Question: I have done everything in my app to fetch deferred links for ads, but they never deliver the deferred link. AppLinkData is always null:
'''
private class DeferredAppLinkDataCompletionHandlerListener implements AppLinkData.CompletionHandler {
@Override
public void onDeferredAppLinkDataFetched(AppLinkData appLinkData) {
if (appLinkData != null) {
final Uri deferredReceivedUri = appLinkData.getTargetUri();
} else {
// Always null
}
}
}
'''
I have even tested the deferred link fetching, using the Ads Helper of this link: <URL> and everything work:

... but they don't with a real ad.
What else should I do?
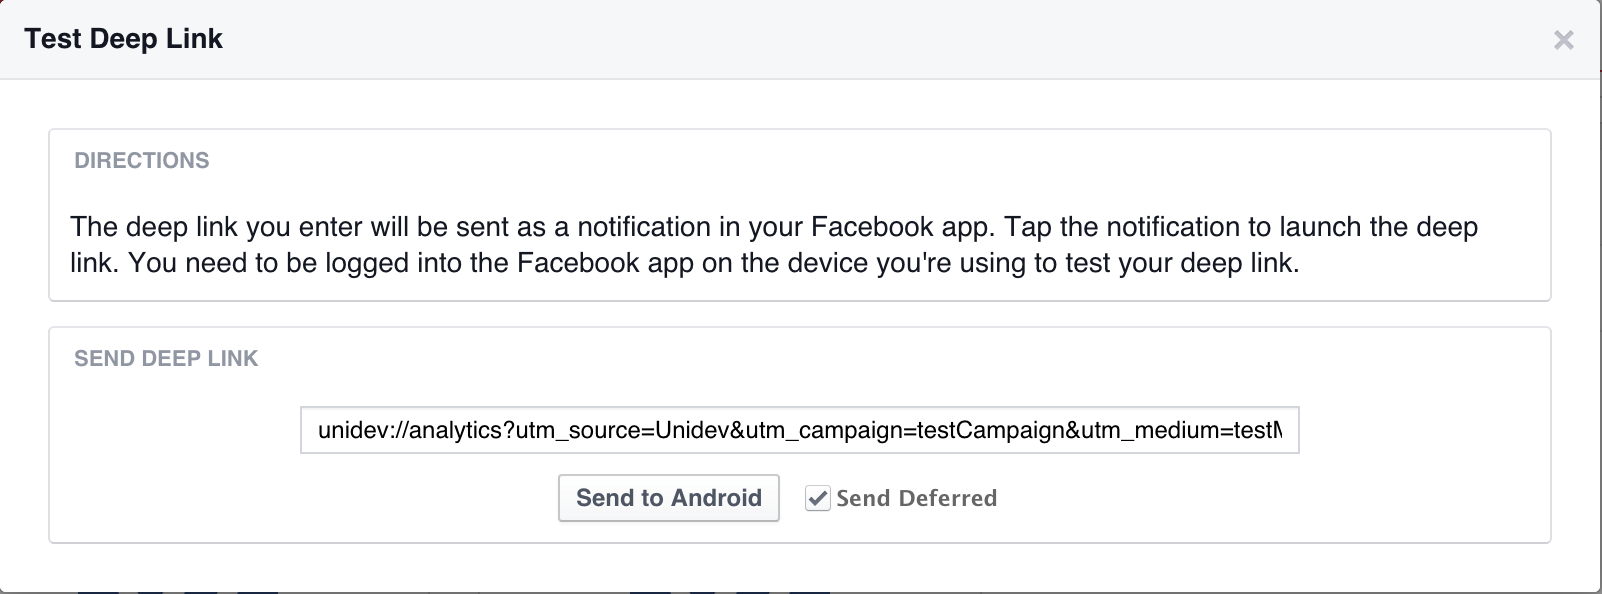
Answer: This is a known issue and it is being tracked here <URL>.
You can subscribe to that bug to follow the updates.